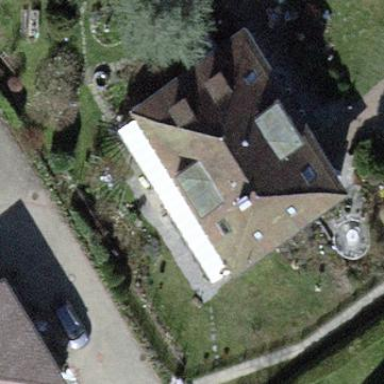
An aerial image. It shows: Hipped roof house.